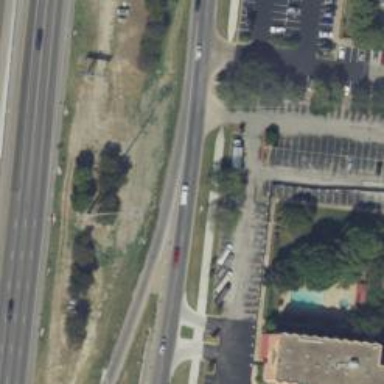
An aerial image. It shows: Secondary road with frontage road alongside.